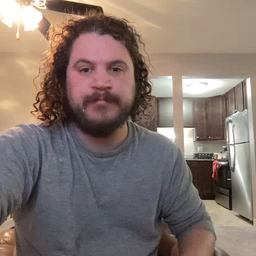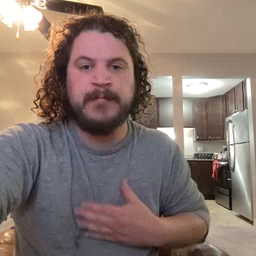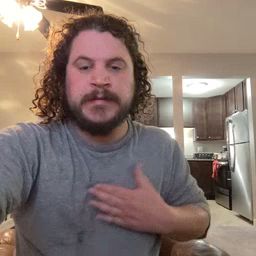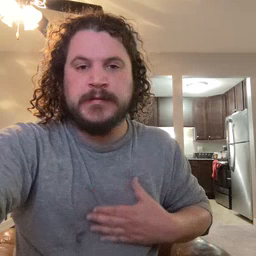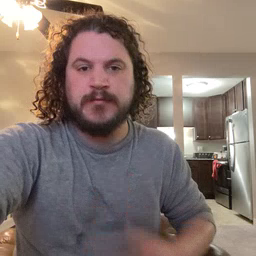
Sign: please